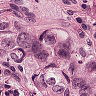
Metastatic tissue present: yes